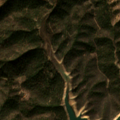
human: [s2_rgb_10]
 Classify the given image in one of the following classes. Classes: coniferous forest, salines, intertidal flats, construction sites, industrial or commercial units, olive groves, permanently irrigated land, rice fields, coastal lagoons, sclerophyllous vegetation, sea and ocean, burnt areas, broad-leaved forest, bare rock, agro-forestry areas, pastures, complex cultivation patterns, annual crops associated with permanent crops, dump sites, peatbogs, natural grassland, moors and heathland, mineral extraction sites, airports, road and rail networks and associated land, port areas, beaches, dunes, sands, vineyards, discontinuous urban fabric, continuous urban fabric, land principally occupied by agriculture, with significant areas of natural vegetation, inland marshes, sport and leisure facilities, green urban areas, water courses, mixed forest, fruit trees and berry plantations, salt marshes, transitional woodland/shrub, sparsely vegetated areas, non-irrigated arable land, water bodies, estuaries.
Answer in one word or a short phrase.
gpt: broad-leaved forest, water bodies